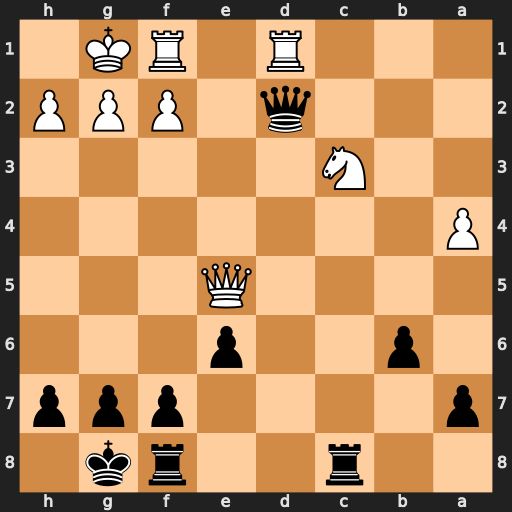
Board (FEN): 2r2rk1/p4ppp/1p2p3/4Q3/P7/2N5/3q1PPP/3R1RK1
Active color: b
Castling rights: -
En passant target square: -
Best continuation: Qxc3 Qxc3 Rxc3